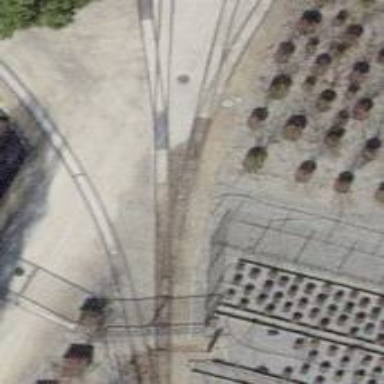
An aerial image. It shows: Railway switch.